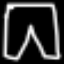
Label: pants